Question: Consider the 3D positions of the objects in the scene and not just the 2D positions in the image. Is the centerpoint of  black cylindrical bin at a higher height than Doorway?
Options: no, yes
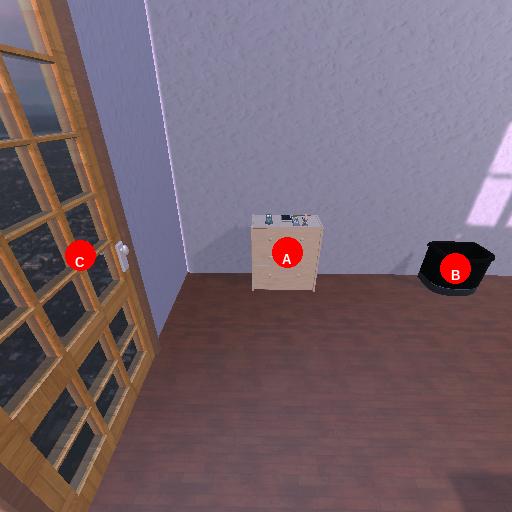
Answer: no